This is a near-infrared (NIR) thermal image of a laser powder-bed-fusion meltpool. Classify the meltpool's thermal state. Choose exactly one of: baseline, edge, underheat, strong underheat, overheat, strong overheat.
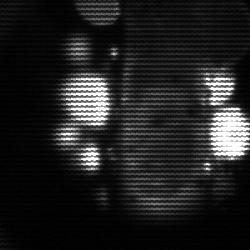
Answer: strong underheat